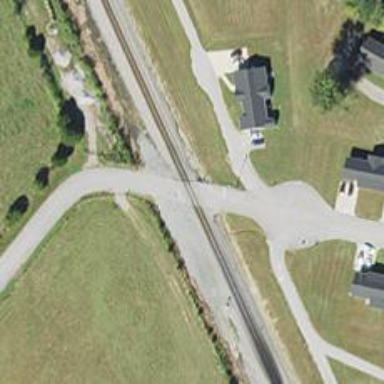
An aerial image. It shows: Level crossing along the railway.